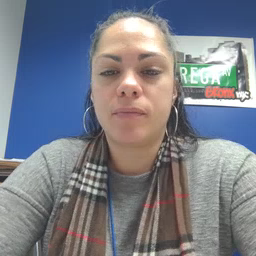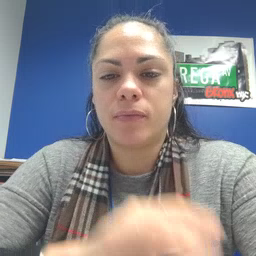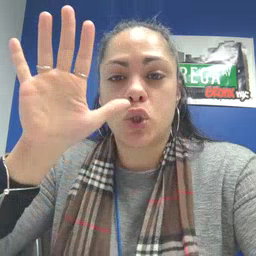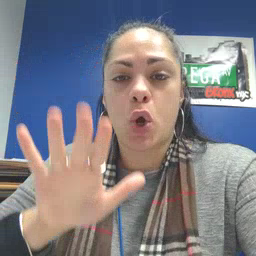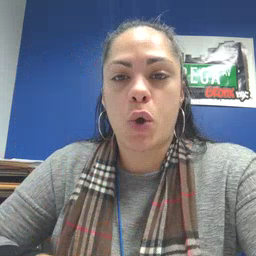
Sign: snow